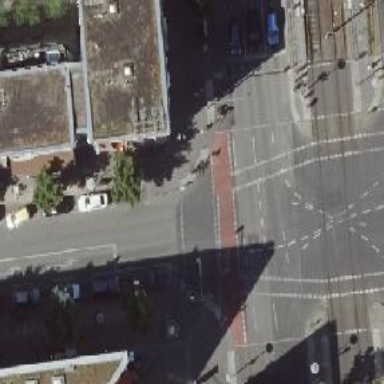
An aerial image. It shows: Crossing with traffic signals.